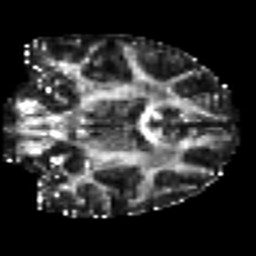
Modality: FA
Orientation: coronal
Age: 44
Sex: female
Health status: ill
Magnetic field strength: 3 T
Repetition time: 8.4 s
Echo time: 0.0926 s